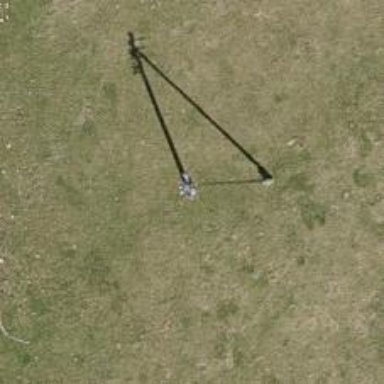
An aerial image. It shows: Power pole.